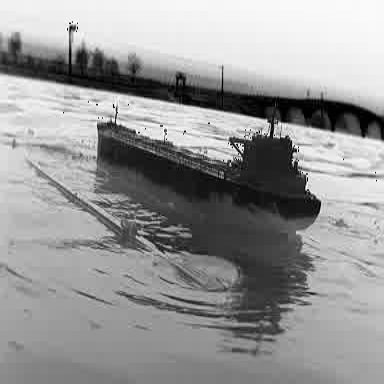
There is a liner in the infrared image.